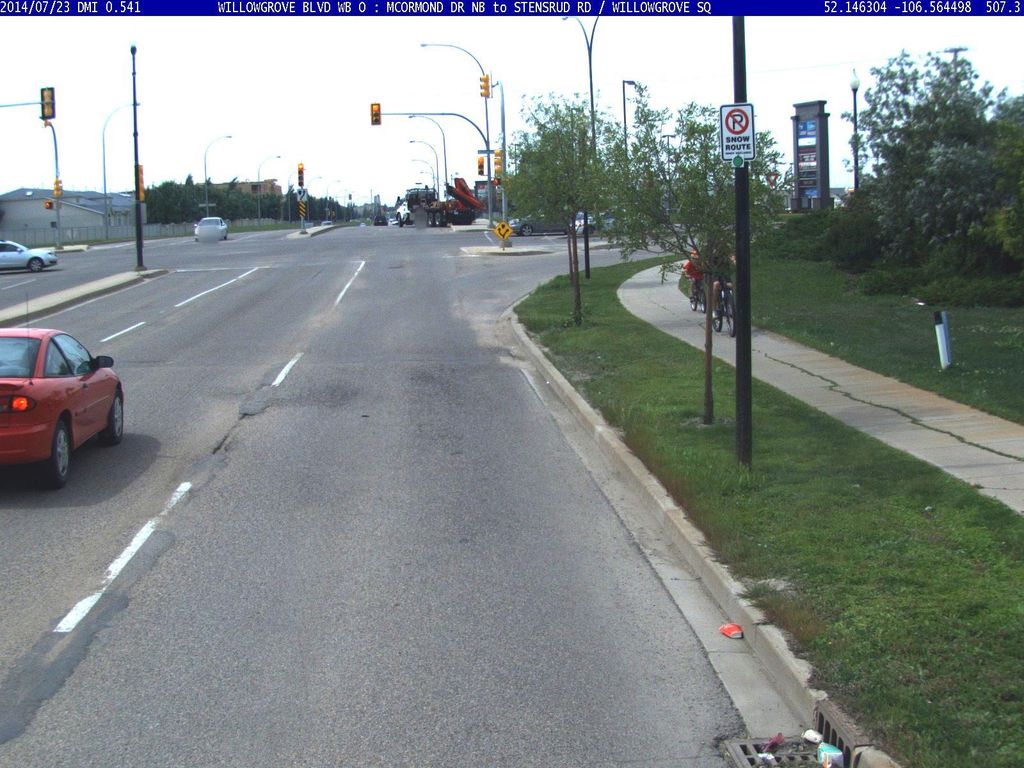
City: saskatoon